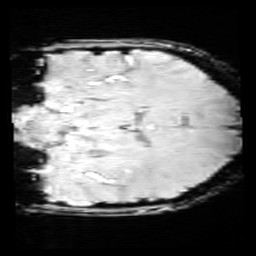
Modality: SWI
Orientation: coronal
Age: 14
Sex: female
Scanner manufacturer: siemens
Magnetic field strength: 3 T
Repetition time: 0.027 s
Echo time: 0.02 s